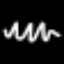
Label: squiggle